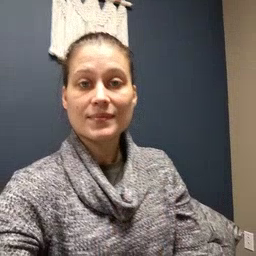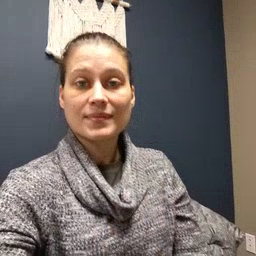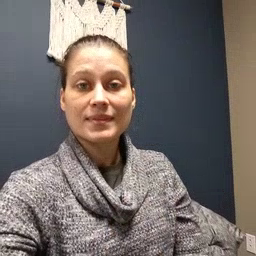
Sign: cat